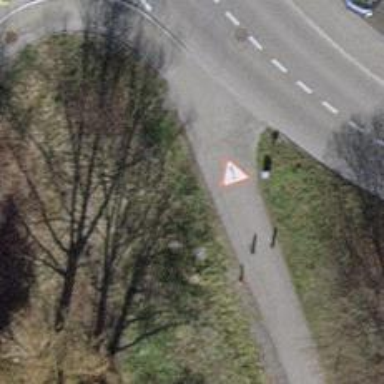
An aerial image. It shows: Bollard barrier.